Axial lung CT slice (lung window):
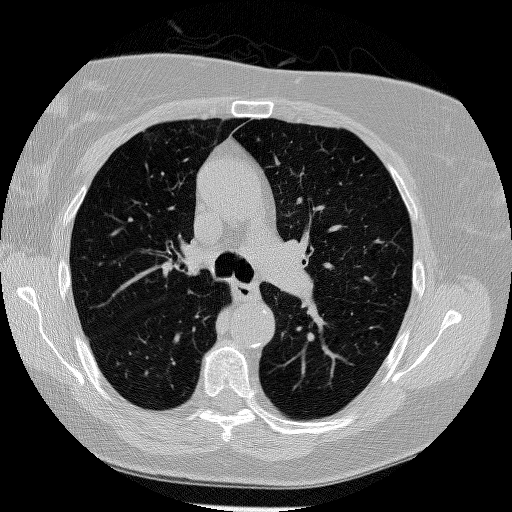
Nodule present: no